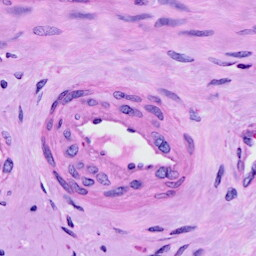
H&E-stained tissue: Cervix